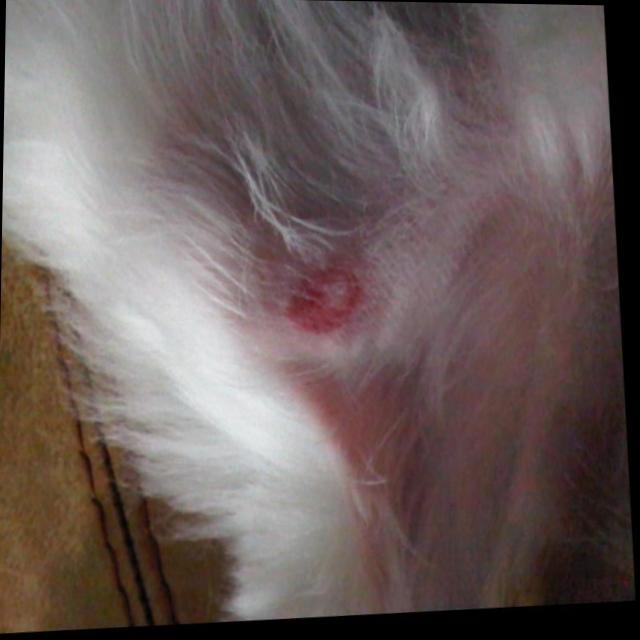
Canine ringworm (Dermatophytosis) — fungal infection caused by Microsporum or Trichophyton. Presents with circular alopecia, scaling, crusting, and broken hairs.